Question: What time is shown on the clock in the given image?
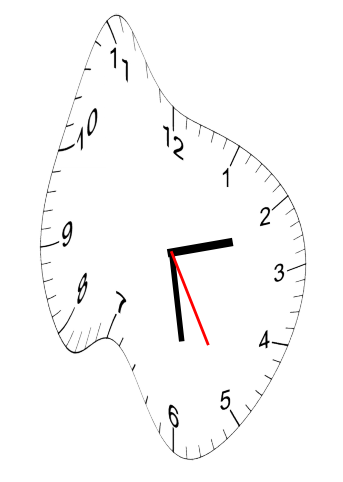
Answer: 02:28:25